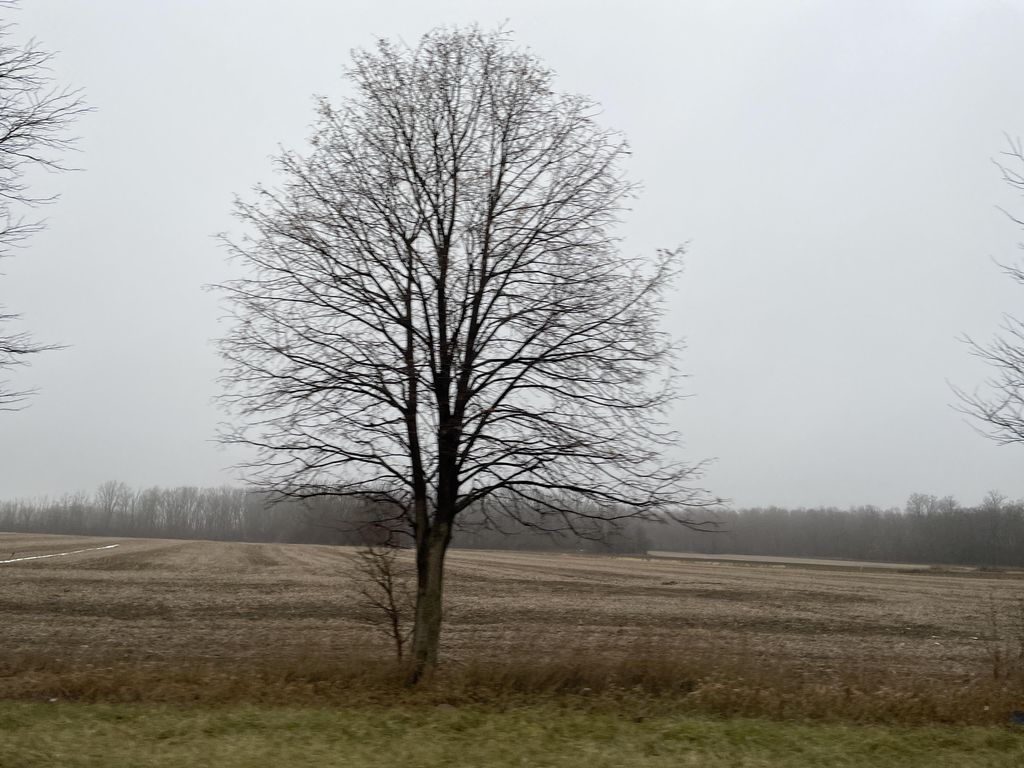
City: kitchener-waterloo